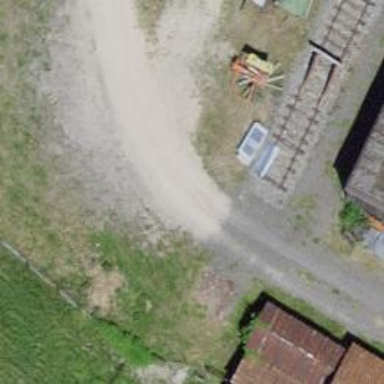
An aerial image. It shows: Unpaved driveway that serves as service road.